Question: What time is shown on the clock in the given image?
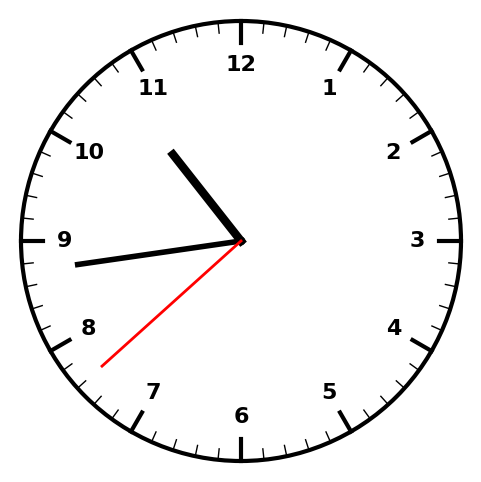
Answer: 10:43:38